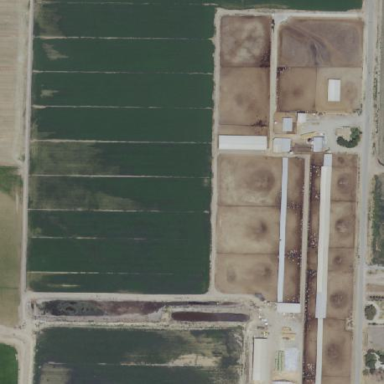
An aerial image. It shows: Farmyard area.